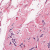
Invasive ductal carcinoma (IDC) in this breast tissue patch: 1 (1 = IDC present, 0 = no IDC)